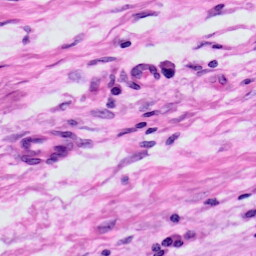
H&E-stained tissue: Skin